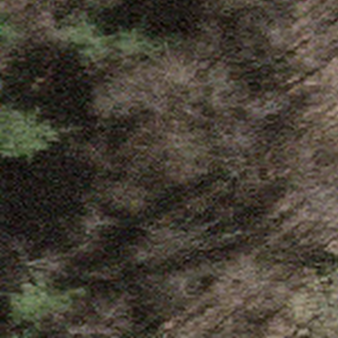
Label: other